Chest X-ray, AP view. Patient: 39 years old, sex F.
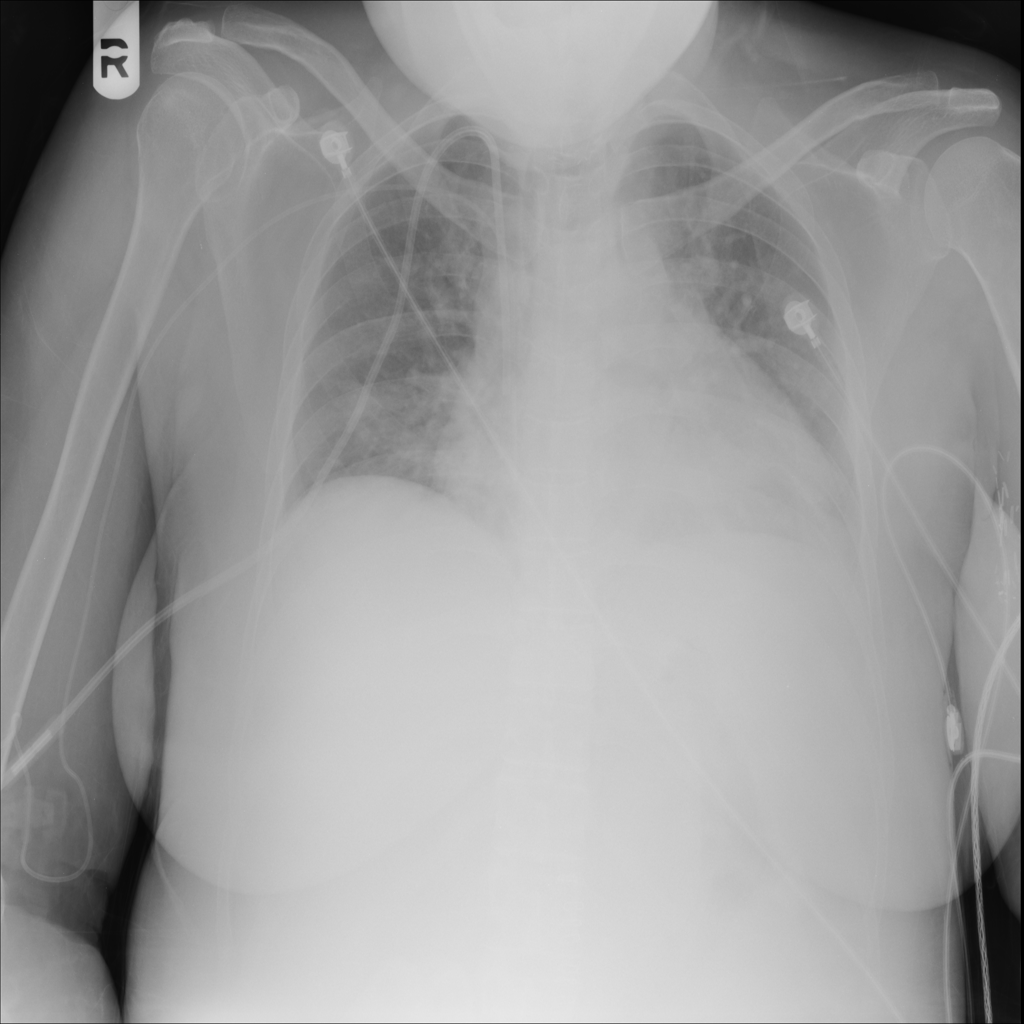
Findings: No Finding